Цилиндр составлен из двух сочленённых отрезков труб и закреплён так, что его ось симметрии — вертикальна. Снизу к цилиндру прижата заслонка, которая полностью закрывает первую трубу. Чтобы удерживать заслонку в прижатом состоянии, к ней снизу нужно прикладывать силу $F \gg F_{0}$. После того, как в цилиндр налили $V_{0}$ литров воды, минимальная сила, необходимая для удержания заслонки в прижатом состоянии, возросла в два раза. Когда в цилиндр налили ещё $V_{0}$ литров воды, минимальная сила возросла ещё в два раза. Наконец, когда в цилиндр добавили $V_{0}/3$ литров воды, минимальная сила возросла ещё на $F_{0}$, а цилиндр оказался полностью заполнен.
Вычислите отношение $S_1 : S_2$ площадей нижней и верхней труб.
Вычислите отношение $L_1 : L_2$ длин нижней и верхней труб.
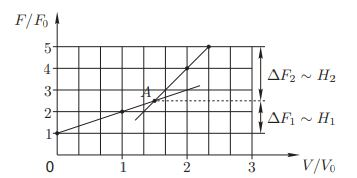
Вычислите отношение $S_1 : S_2$ площадей нижней и верхней труб.
Решение: $1.$ (Графический способ) Допустим, что после того, как в составной цилиндр налили $V$ литров воды, высота столба воды оказалась равной $h$. Минимальная сила, необходимая для удержания заслонки в прижатом состоянии, равна: $$ F=F_{0}+(\rho gS_{1}) \cdot H_{1}, $$ где $\rho$ — плотность воды, $g$ — ускорение свободного падения. Зависимость $h(V)$ и $F(V)$ для каждого из отрезков труб линейна. для первой (нижней) трубы справедливо соотношение: $$ \left(\frac{\Delta F}{\Delta V}\right)_{1}=\rho g. $$ Для второй (верхней) трубы справедливо соотношение: $$ \left(\frac{\Delta F}{\Delta V}\right)_{2}=\frac{\rho g S_{1}\Delta h}{S_{2}\Delta h}=\rho g \frac{S_{1}}{S_{2}.} $$ Построим график зависимости $F(V)$ (см. рисунок):  Из него находим, что отношение угловых коэффициентов $$ \left(\frac{\Delta F}{\Delta V}\right)_{2}:\left(\frac{\Delta F}{\Delta V}\right)_{1}=\frac{S_{1}}{S_{2}}=3, $$ а отношение $$ \frac{\Delta F_{1}}{\Delta F_{2}}=\frac{\rho g H_{1}}{\rho g H_{2}}=\frac{H_{1}}{H_{2}}=\frac{1.5}{2.5}=\frac{3}{5}. $$ $2.$ (Аналитический способ) Рассмотрим ситуацию после наливания первой порции воды. По условию задачи $$ S_{1}h_{1}=V_{0}. \qquad (1) $$ Воспользуемся законом Паскаля: $$ F_{0}+\rho g h_{1}S_{1}=2 F_{0}. $$ Отсюда: $$ F_{0}=\rho g h_{1}S_{1}. \qquad (2) $$ Теперь рассмотрим ситуацию после наливания второй порции воды. Судя по изменению давления на заслонку, можно предположить, что вода полностью заполнила нижнюю трубу и частично — верхнюю: $$ H_{1}S_{1}+h_{2}S_{2}=2V_{0}. \qquad (3) $$ Согласно закону Паскаля: $F_{0}+\rho g(H_{1}+h_{2})S_{1}=4F_{0}$. Отсюда: $$ 3F_{0}=\rho g (H_{1}+h_{2})S_{1}. \qquad (4) $$ Наконец, рассмотрим ситуацию после наливания третьей порции воды: $$ 2V_{0}+V_{0}/3=H_{1}S_{1}+H_{2}S_{2}. \qquad (5) $$ Согласно закону Паскаля: $F_{0}+\rho g (H_{1}+H_{2})S_{1}=5F_{0}$. Отсюда: $$ 4F_{0}=\rho g(H_{1}+H_{2})S_{1}. \qquad (6) $$ Решая полученную систему, уравнений, найдём: $$ S_{1}:S_{2}=3:1, \quad H_{1}:H_{2}=3:5. $$
Ответ: $$ S_1 : S_2 =3:1. $$

Вычислите отношение $L_1 : L_2$ длин нижней и верхней труб.
Ответ: $$ L_1 : L_2 =3:5. $$
Темы:
T, Механика, Всероссийские, Гидростатика, Давление